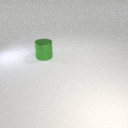
large green metal cylinder